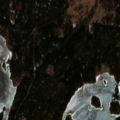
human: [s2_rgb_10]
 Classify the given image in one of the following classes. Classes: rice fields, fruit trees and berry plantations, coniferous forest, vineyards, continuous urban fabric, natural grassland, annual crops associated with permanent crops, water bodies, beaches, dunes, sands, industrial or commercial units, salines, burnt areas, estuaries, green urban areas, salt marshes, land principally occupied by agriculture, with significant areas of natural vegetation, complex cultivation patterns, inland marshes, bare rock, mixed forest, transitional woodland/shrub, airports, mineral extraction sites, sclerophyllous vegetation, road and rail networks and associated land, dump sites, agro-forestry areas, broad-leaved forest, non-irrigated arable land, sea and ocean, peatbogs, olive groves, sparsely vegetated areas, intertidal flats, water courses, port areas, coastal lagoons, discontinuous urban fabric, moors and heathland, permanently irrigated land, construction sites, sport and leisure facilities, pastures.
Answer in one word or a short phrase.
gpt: coniferous forest, sea and ocean